Field crop: maize
Growth stage: 2
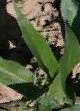
Species: maize